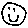
Label: smiley face